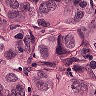
Metastatic tissue present: yes